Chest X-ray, AP view. Patient: 43 years old, sex F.
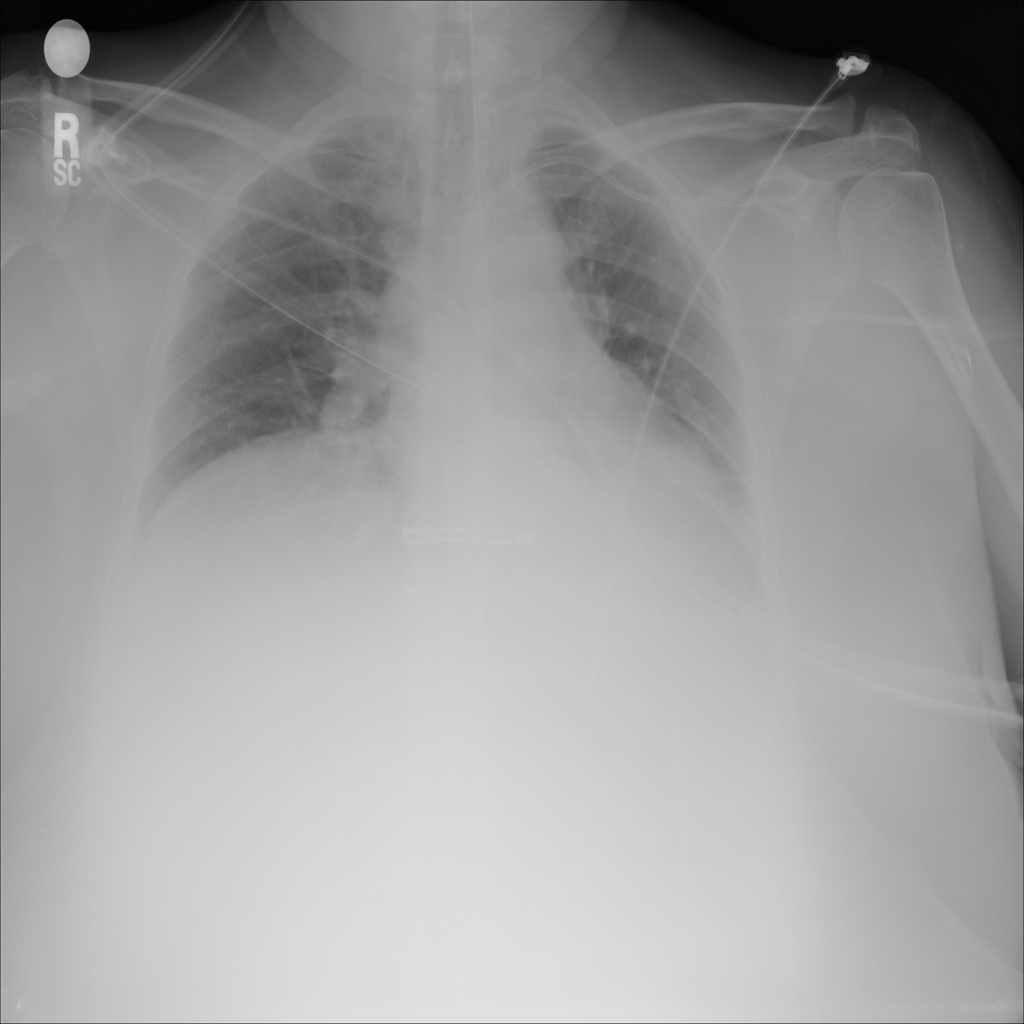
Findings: No Finding